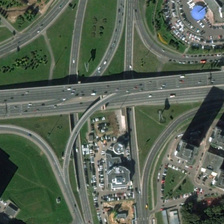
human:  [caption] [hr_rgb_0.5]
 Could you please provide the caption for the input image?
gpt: green meadows are near a viaduct with many cars .

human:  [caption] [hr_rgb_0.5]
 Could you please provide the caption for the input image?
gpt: green meadows are near a viaduct with many cars .

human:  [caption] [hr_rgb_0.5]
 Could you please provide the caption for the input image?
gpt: green meadows are near a viaduct with many cars .

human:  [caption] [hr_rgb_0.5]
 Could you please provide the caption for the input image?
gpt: green meadows are near a viaduct with many cars .

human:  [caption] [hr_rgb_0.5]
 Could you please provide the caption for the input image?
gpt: green meadows are near a viaduct with many cars .